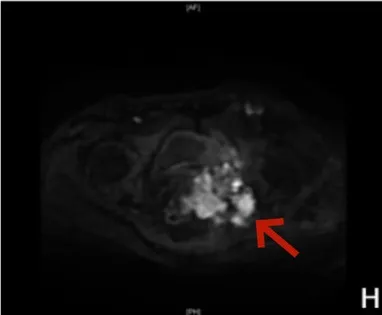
Images of the patient throughout the treatment. (G) On 23 March 2022, prostate-enhanced MRI cross-sectional DWI showed that the volume of the lesion of the left pelvic sidewall was significantly increased, and rectal invasion was not ruled out.
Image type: radiology (mri)